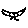
Label: bird